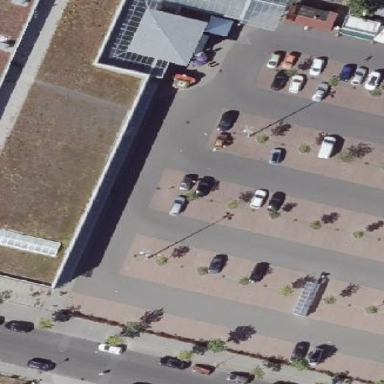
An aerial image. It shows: Part of building.